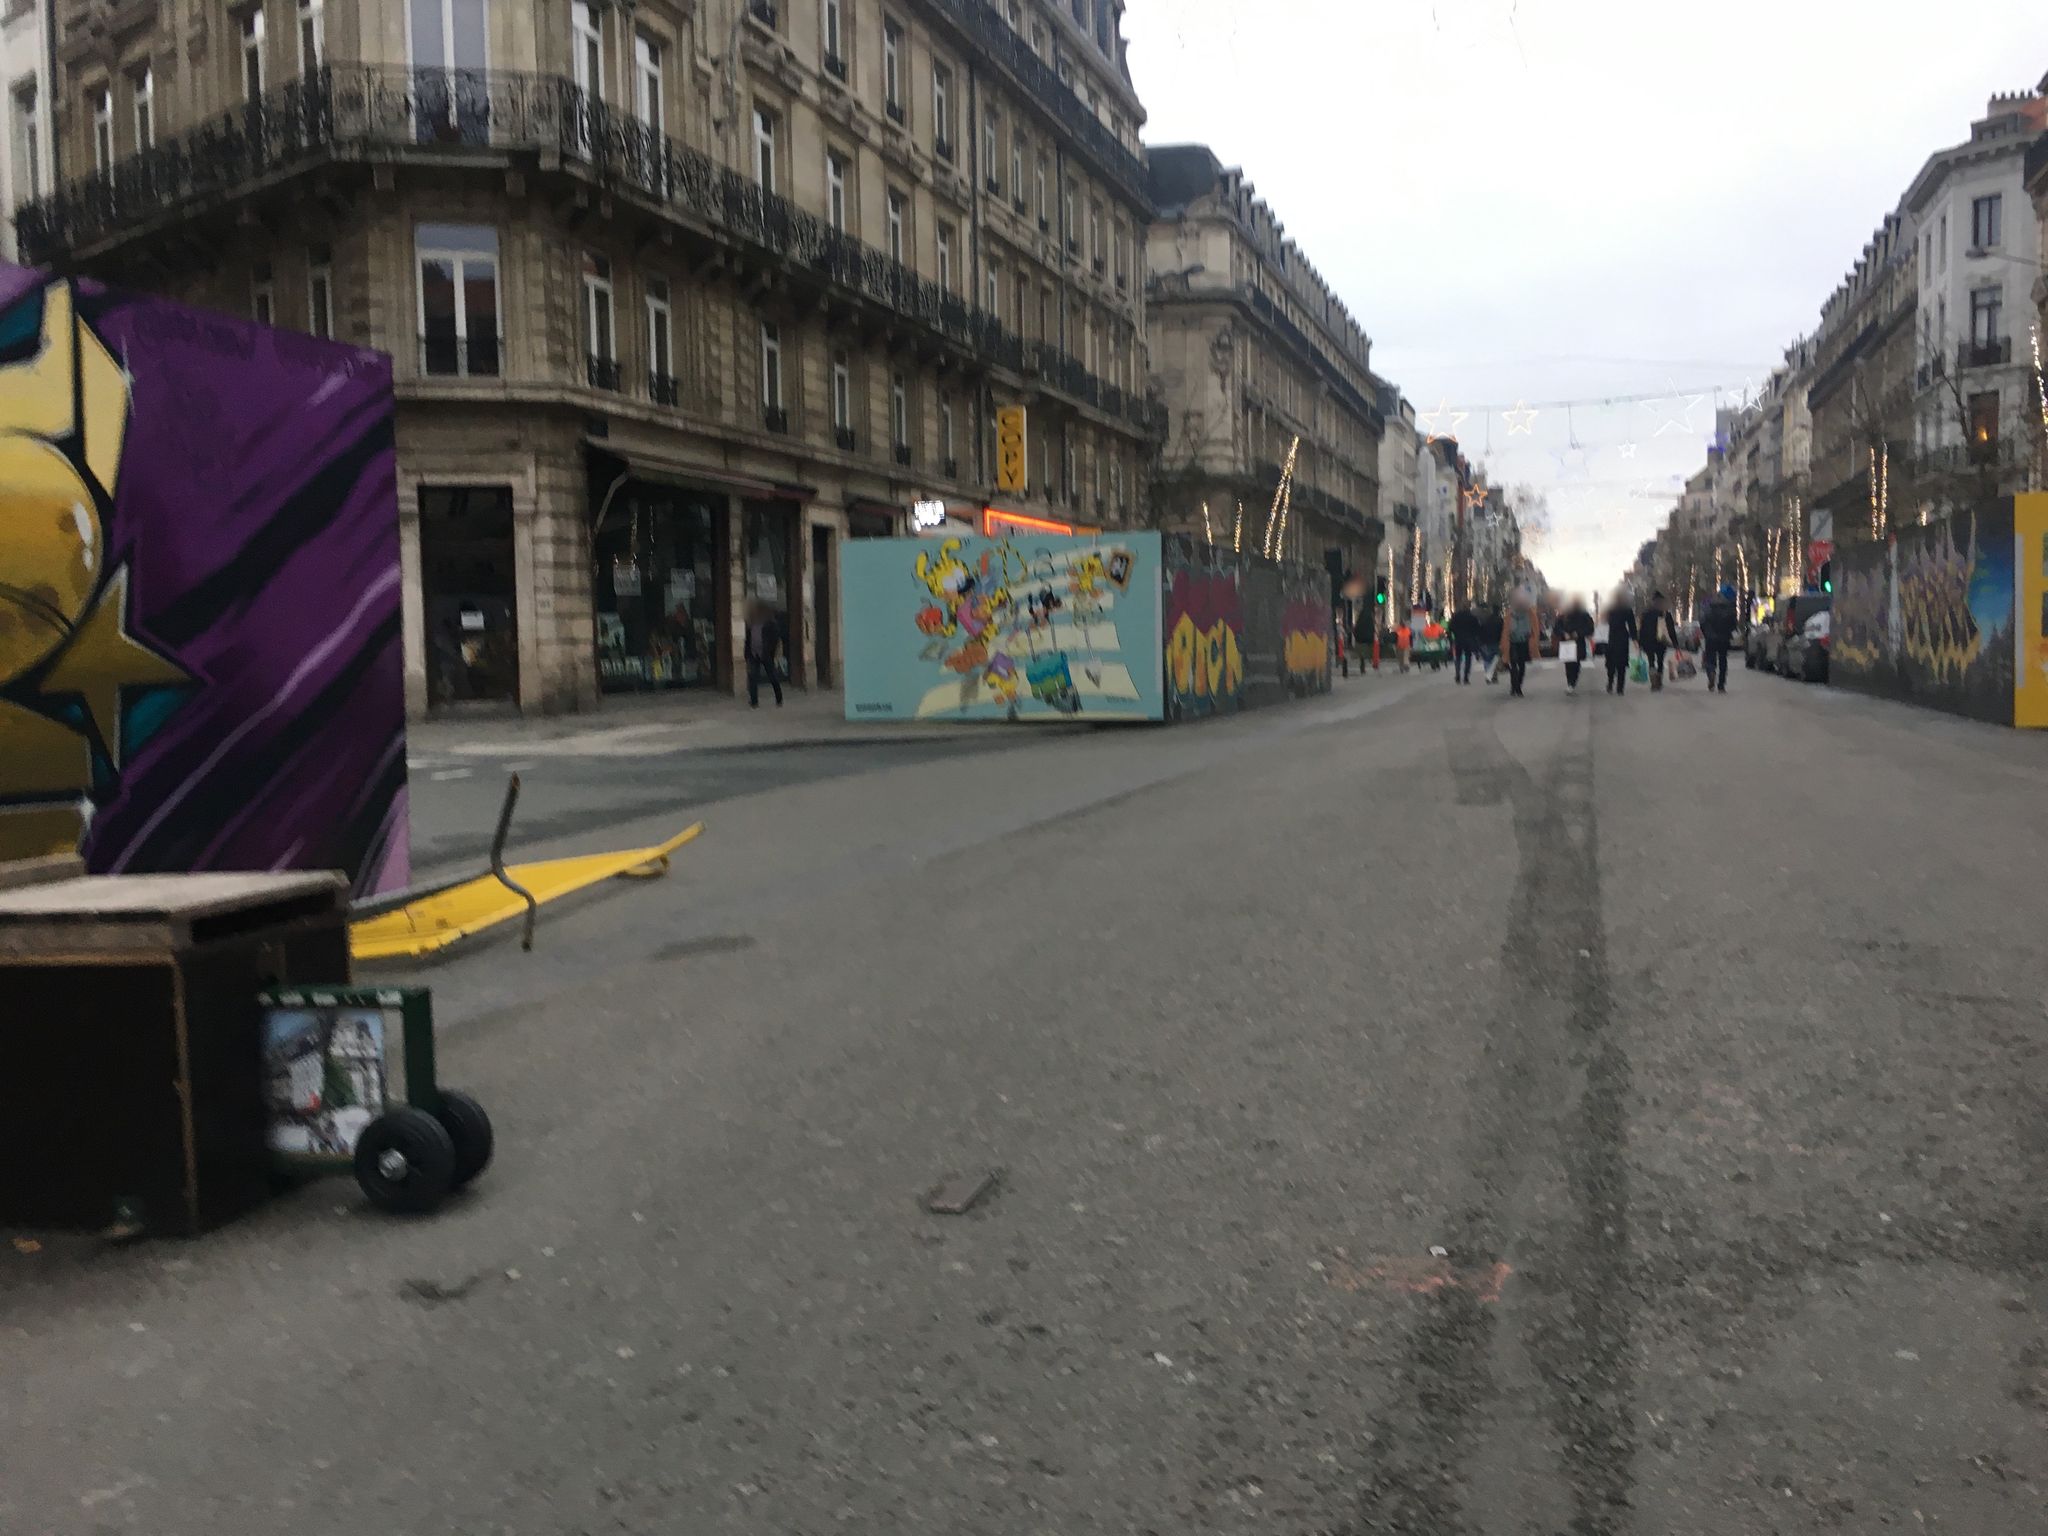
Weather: clear
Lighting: day
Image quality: good
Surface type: walking surface
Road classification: footway, steps, pedestrian
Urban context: urban centre
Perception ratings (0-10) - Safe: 0.79, Lively: 7.38, Beautiful: 1.1, Boring: 8.7, Depressing: 7.18, Wealthy: 4.21